Question: Is it possible to add 2D images like below in my scene. I'm using <URL>.

I've tried to watch inside the inspector tools it there is an option to add this but nothing found to add an image component.
<URL>
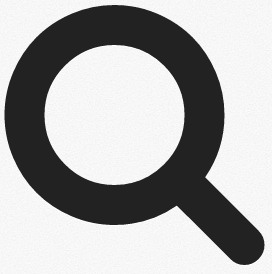
Answer: '<a-image src="image.png">'